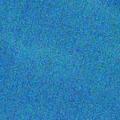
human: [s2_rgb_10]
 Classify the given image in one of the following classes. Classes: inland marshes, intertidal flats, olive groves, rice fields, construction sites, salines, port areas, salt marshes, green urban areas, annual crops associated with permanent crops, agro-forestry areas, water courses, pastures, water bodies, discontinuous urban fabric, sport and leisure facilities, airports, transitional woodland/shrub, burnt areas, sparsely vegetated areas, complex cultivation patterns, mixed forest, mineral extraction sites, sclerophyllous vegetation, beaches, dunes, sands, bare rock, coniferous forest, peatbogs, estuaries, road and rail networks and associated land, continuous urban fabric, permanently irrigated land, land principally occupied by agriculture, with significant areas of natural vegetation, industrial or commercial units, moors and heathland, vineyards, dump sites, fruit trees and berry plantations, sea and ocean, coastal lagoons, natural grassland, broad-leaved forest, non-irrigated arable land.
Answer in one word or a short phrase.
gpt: sea and ocean